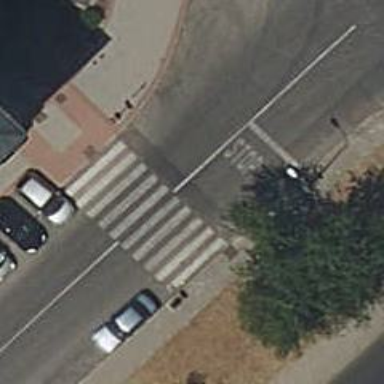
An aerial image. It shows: Pedestrian crossing with zebra markings on footway.